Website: macys
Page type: customer-info-address
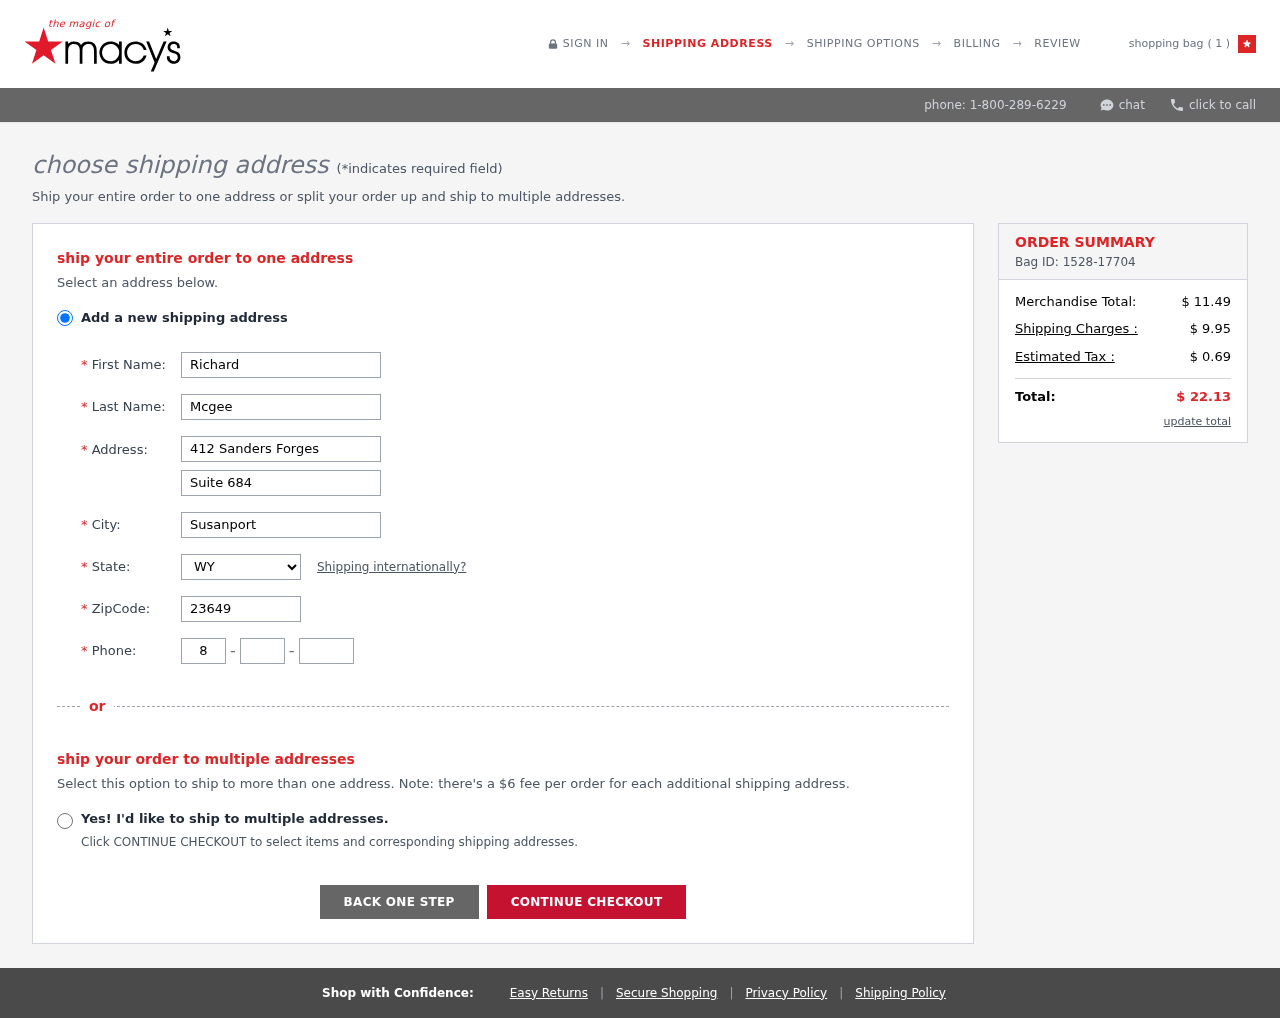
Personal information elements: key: PII_CITY
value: Susanport
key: PII_FIRSTNAME
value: Richard
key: PII_LASTNAME
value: Mcgee
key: PII_PHONE_AREA
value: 818
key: PII_PHONE_PREFIX
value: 258
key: PII_PHONE_SUFFIX
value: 3176
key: PII_POSTCODE
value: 23649
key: PII_STATE_ABBR
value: WY
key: PII_STREET
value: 412 Sanders Forges
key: PII_STREET2
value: Suite 684
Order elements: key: ORDER_NUM_ITEMS
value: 1
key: ORDER_ID
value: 1528-17704
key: ORDER_SUBTOTAL
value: $ 11.49
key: ORDER_SHIPPING_COST
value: $ 9.95
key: ORDER_TAX
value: $ 0.69
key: ORDER_TOTAL
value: $ 22.13